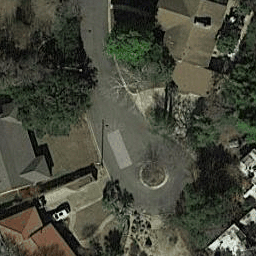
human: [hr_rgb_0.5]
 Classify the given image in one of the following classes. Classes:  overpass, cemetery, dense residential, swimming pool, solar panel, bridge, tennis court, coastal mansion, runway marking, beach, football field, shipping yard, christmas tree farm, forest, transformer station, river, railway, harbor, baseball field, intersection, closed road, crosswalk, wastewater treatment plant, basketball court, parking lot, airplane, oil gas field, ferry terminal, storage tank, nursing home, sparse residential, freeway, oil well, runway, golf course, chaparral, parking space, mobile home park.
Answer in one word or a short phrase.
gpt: closed road